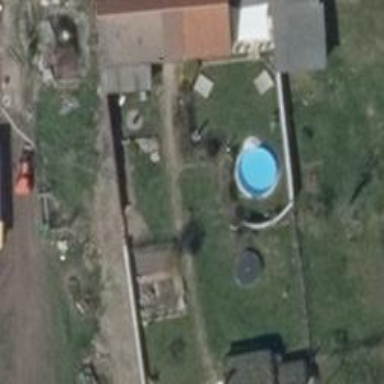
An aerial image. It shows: Swimming pool located in leisure land.